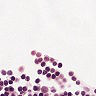
Metastatic tissue present: no